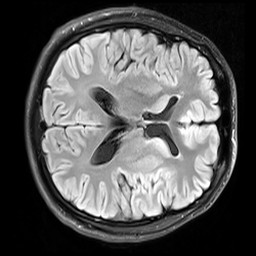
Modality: FLAIR
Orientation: axial
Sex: male
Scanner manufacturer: siemens
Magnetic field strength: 3 T
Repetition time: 10 s
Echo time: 0.09 s